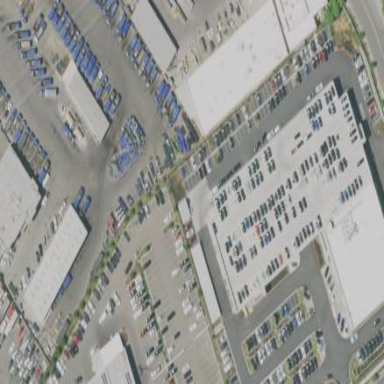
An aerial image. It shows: Shop that sells cars.